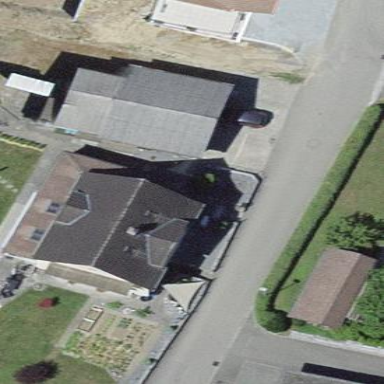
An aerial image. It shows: Building with tiled roof.